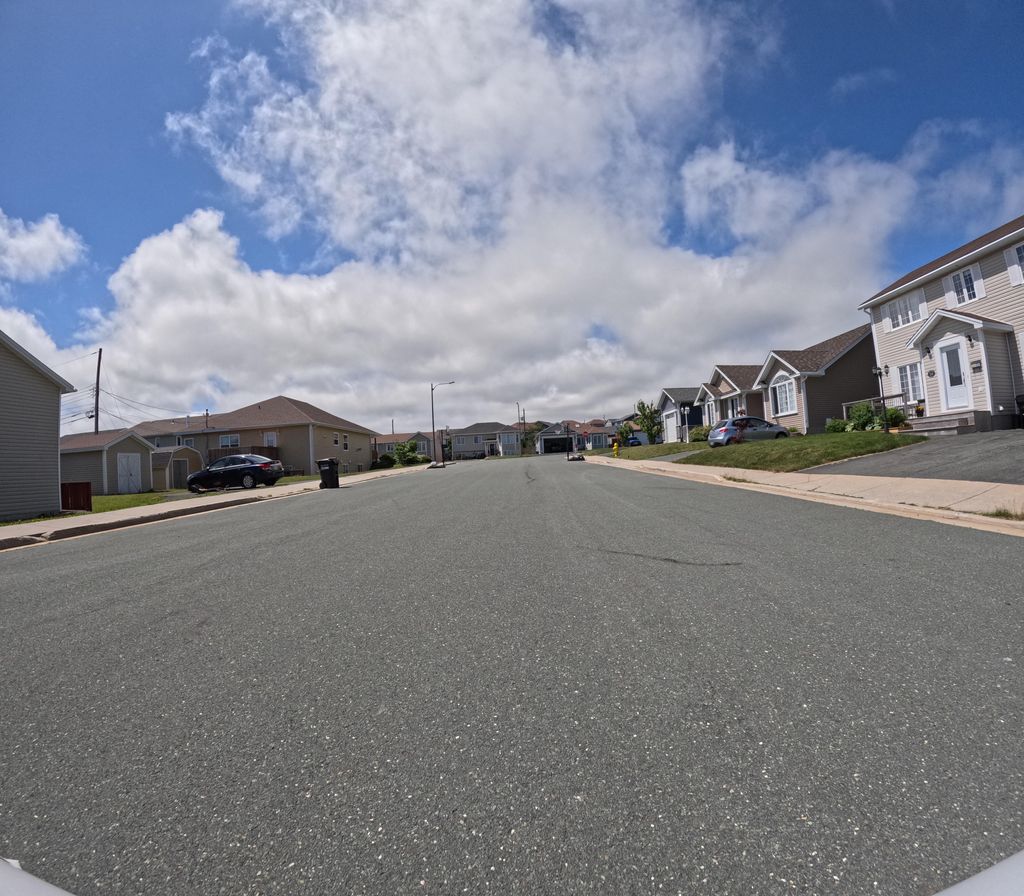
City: st_johns